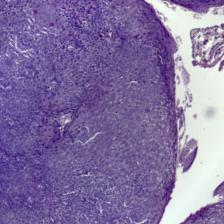
Diagnosis: OSCC